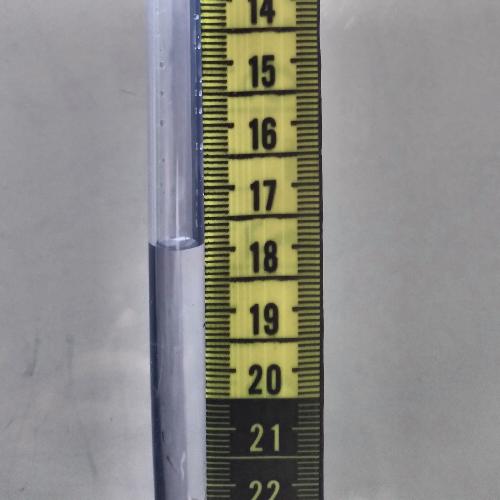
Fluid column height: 18.0 cm